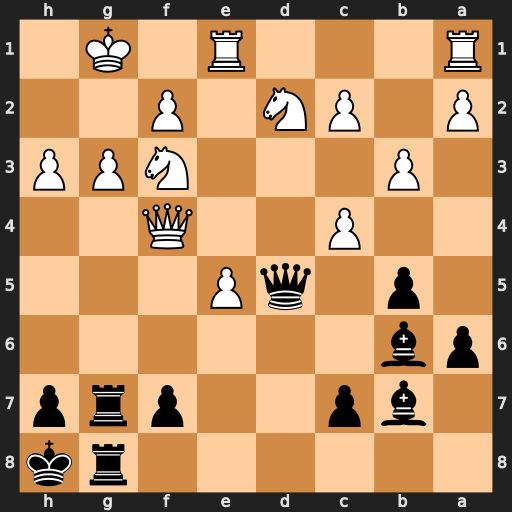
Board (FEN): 6rk/1bp2prp/pb6/1p1qP3/2P2Q2/1P3NPP/P1PN1P2/R3R1K1
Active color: b
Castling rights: -
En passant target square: -
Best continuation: Rxg3+ Kf1 Rxf3 Nxf3 Qxf3 Qxf3 Bxf3